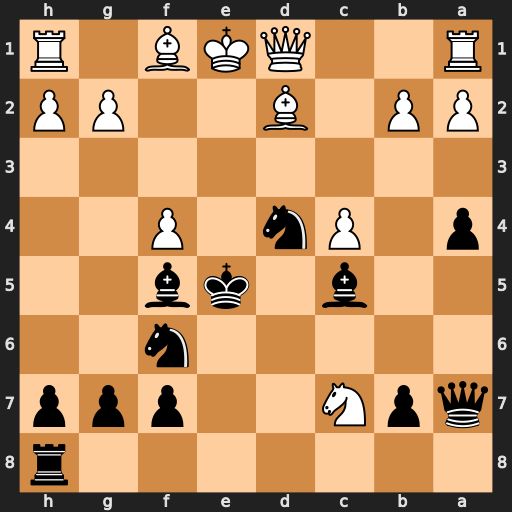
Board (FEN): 7r/qpN2ppp/5n2/2b1kb2/p1Pn1P2/8/PP1B2PP/R2QKB1R
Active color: b
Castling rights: KQ
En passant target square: -
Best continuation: Kd6 Nb5+ Nxb5